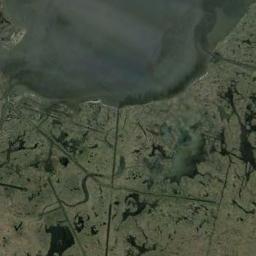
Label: wetland